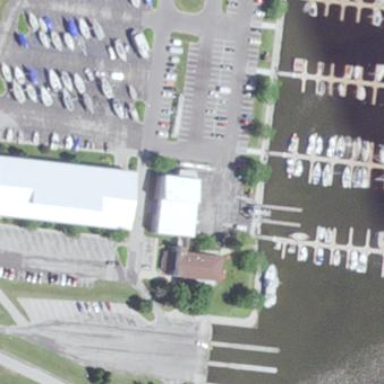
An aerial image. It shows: Boatyard located on parking surface near waterway.